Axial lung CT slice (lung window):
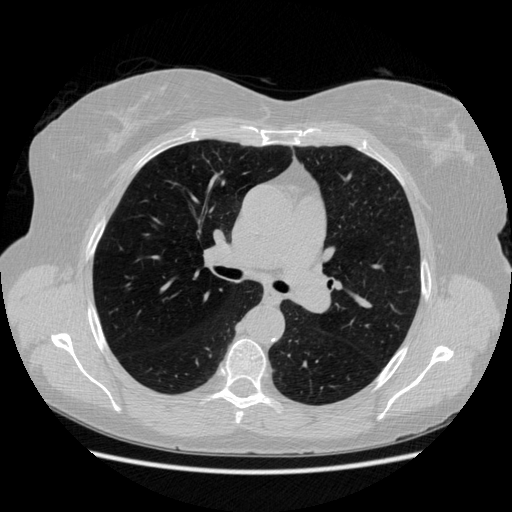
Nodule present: no